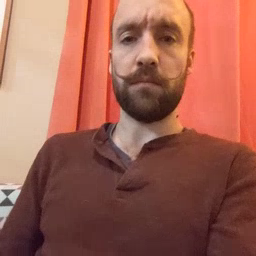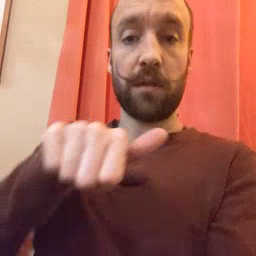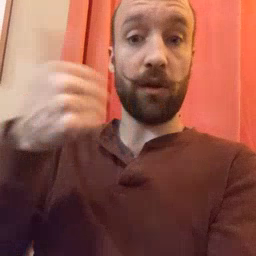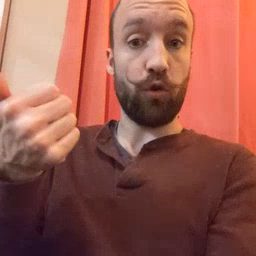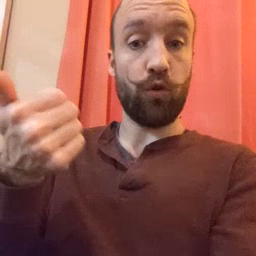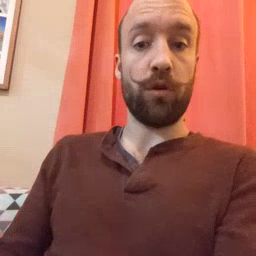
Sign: another